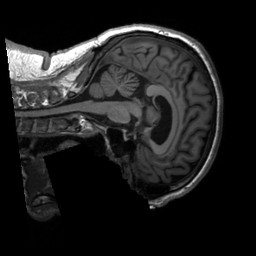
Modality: T1w
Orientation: sagittal
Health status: healthy
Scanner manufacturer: siemens
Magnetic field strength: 3 T
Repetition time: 2.3 s
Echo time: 0.00207 s